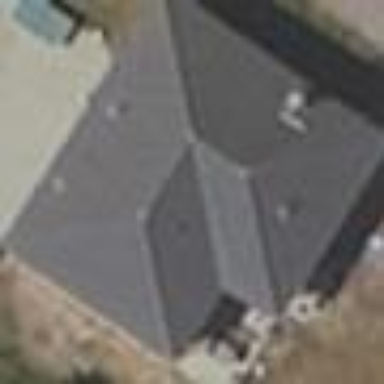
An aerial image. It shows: Detached building with hipped roof.